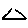
Label: triangle